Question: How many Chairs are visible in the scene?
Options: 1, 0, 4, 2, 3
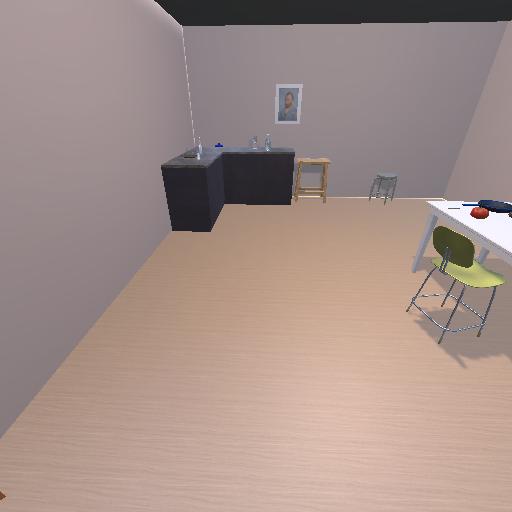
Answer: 1